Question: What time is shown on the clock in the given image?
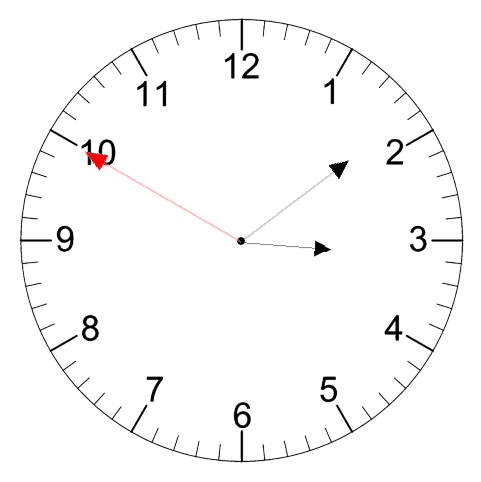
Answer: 03:08:50